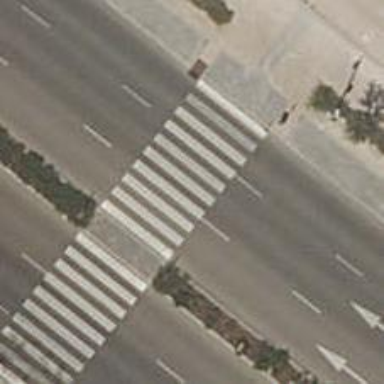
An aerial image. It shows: Uncontrolled road crossing.